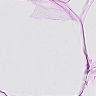
Metastatic tissue present: no